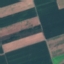
Land use / land cover class: AnnualCrop